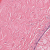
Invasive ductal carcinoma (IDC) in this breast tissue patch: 0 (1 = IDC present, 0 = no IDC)